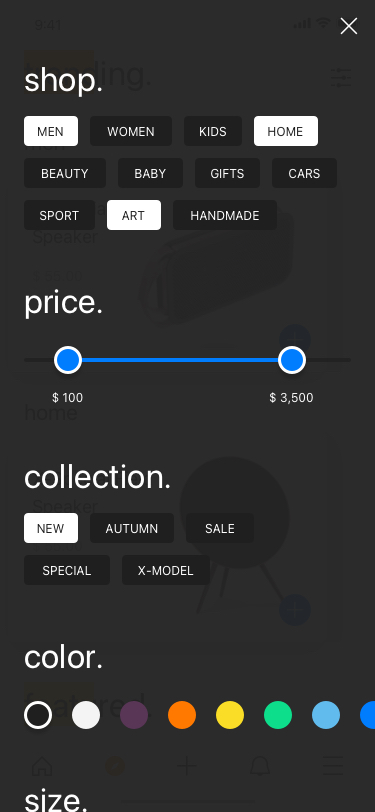
Text in this UI design:
men
X-Special Field  Speaker
$ 55.00
home
X-Special Field  Speaker
$ 55.00
trending.
featured.
size.
color.
collection.
price.
$ 100
$ 3,500
shop.